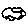
Label: cloud